Question: What is the main greeting?
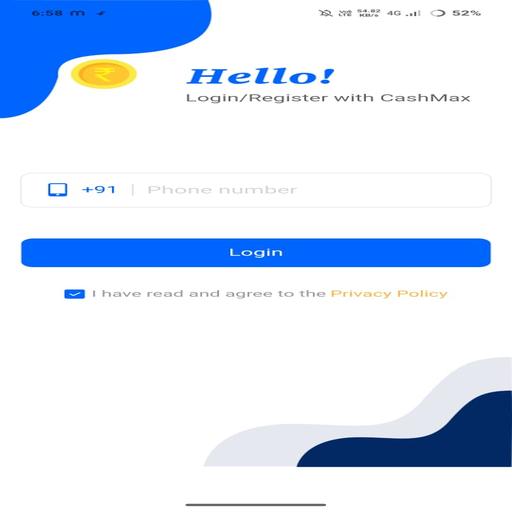
Answer: Hello!